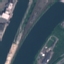
Land use / land cover class: River